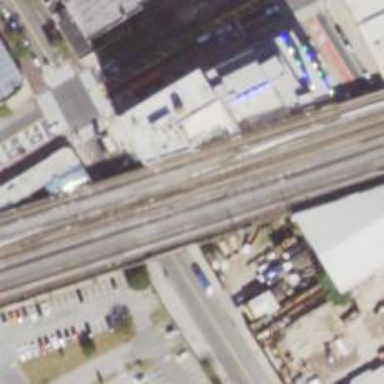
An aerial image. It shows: Railway yard with electrified rail bridge.